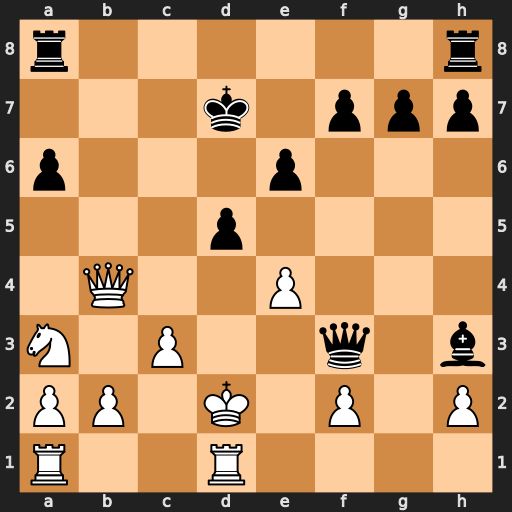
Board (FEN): r6r/3k1ppp/p3p3/3p4/1Q2P3/N1P2q1b/PP1K1P1P/R2R4
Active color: w
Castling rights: -
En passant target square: -
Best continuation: Qb7+ Kd6 Nc4+ dxc4 e5+ Kxe5 Qxf3